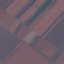
Land use / land cover: AnnualCrop